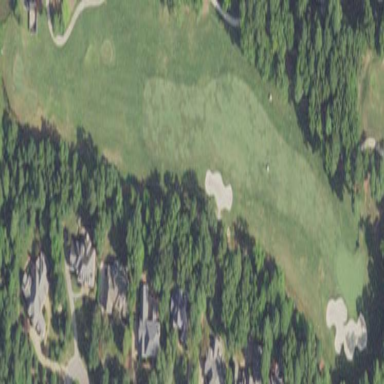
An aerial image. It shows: Area with grass used as rough in golf course.